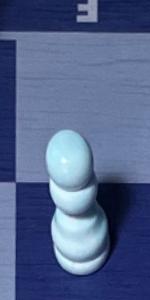
Label: Pawn_White